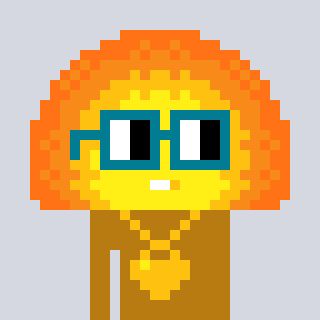
a pixel art character with square dark green glasses, a sunset-shaped head and a gold-colored body on a cool background